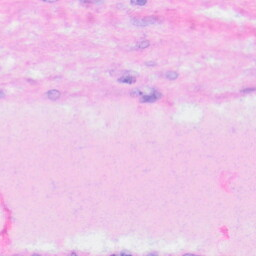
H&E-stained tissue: Liver